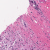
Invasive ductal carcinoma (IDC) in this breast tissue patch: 0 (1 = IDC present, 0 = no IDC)